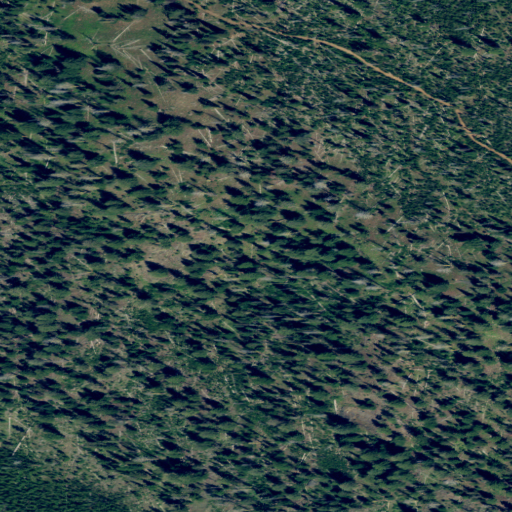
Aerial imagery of mountain in Oregon named Gobblers Knob containing evergreen forest and shrub